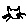
Label: cat